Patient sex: M
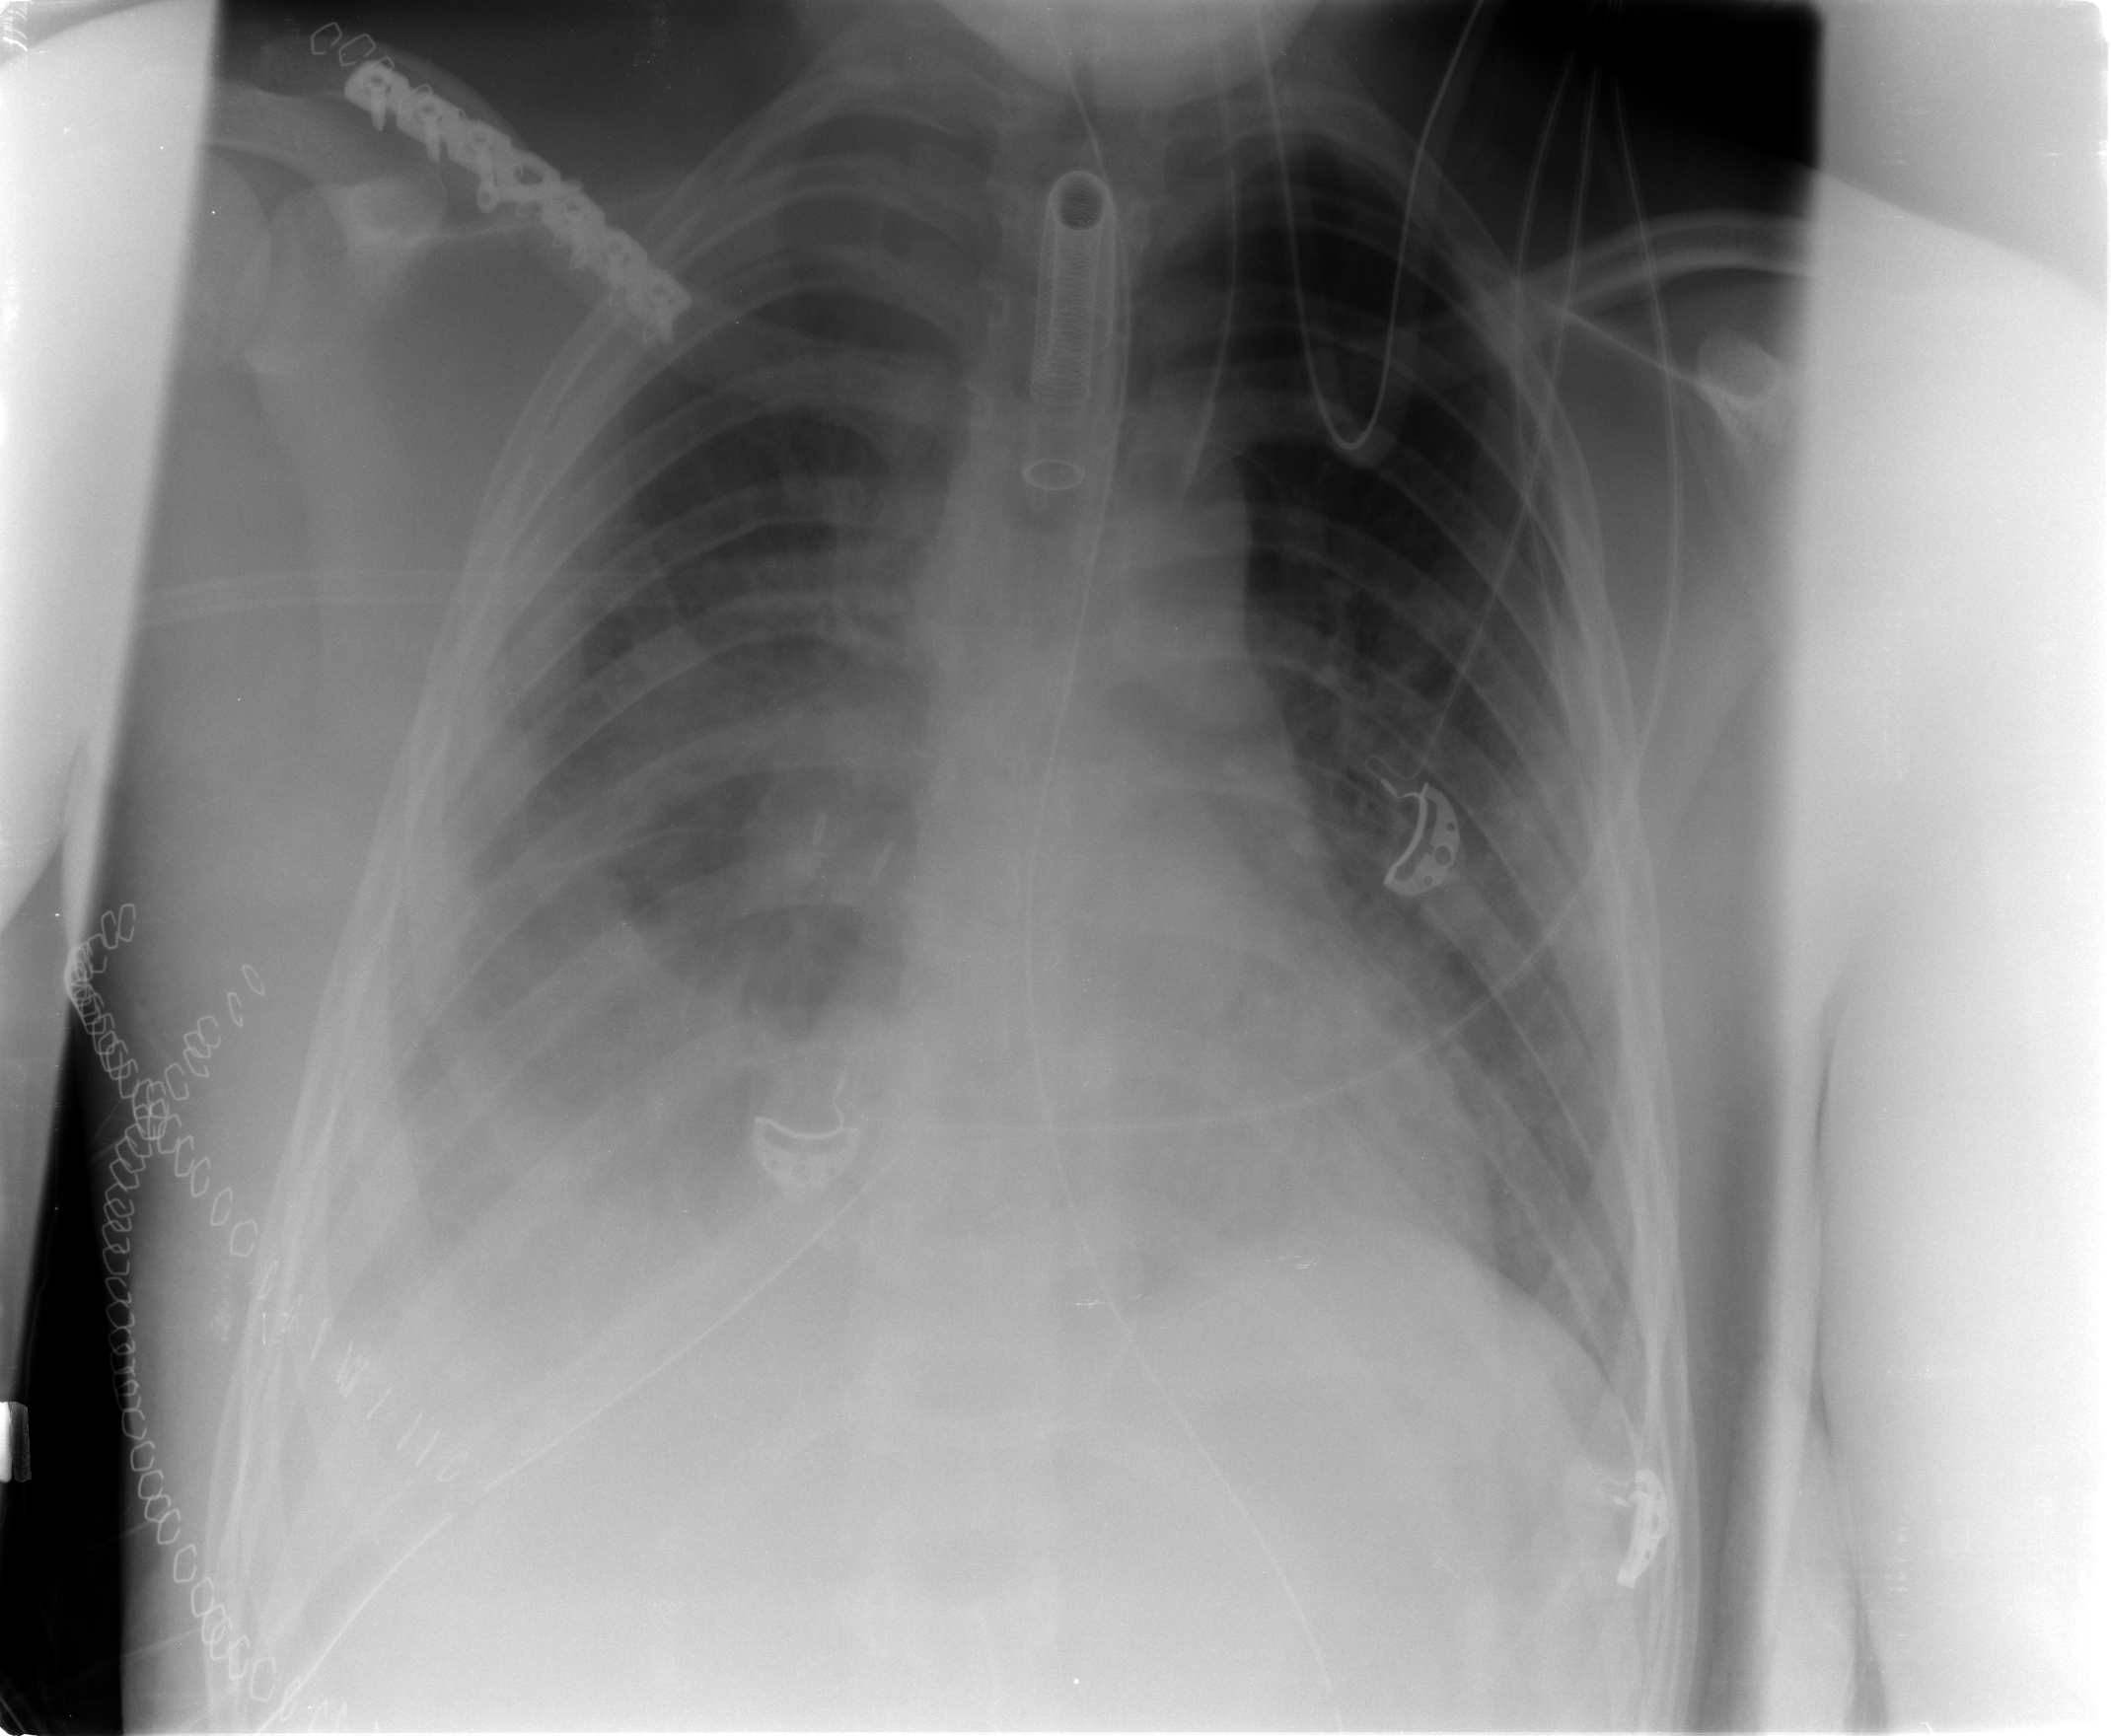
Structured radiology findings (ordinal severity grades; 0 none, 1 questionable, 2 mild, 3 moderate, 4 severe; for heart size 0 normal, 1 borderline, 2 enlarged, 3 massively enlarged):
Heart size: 0
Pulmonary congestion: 0
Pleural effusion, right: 3
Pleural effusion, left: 2
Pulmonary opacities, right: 3
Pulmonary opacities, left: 3
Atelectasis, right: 2
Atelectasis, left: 2